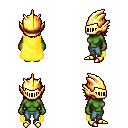
a pixel art fantasy rpg character, female body template, orc, green skin, yellow cape, teal pants, pink long bangs hairstyle, gold helm, gold boots, four views (front, back, left, right), 2x2 character sprite sheet, small pixel art, hard edges, no anti-aliasing